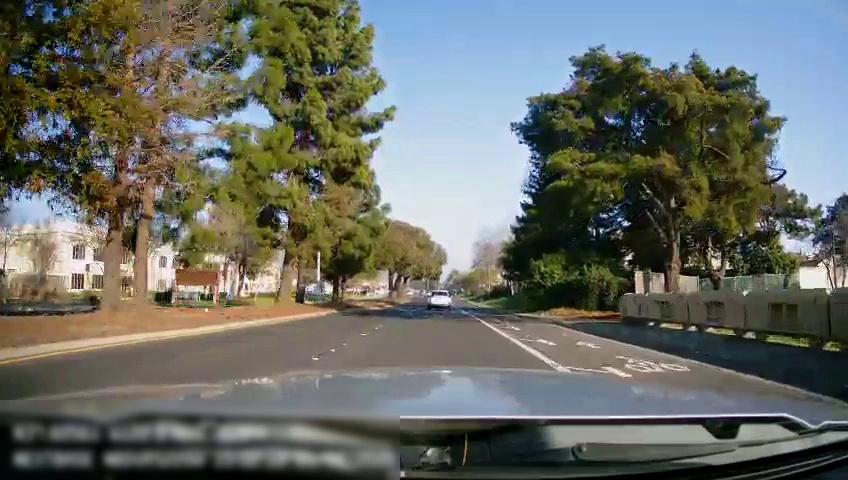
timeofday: Day
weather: Sunny
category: Drivable Space
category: Vehicles | SUV
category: Lanes | Current Lane
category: Lanes | Current Lane
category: Lanes | Alternate Lane